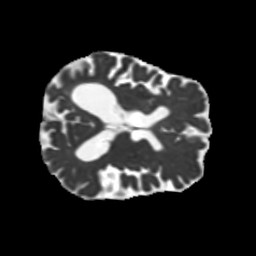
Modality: MD
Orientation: axial
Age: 75
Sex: male
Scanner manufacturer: siemens
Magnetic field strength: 3 T
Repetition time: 5.25 s
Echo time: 0.08 s